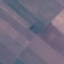
Label: AnnualCrop